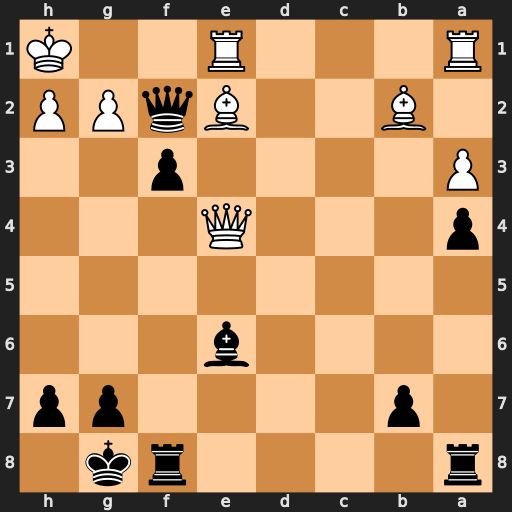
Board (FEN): r4rk1/1p4pp/4b3/8/p3Q3/P4p2/1B2BqPP/R3R2K
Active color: b
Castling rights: -
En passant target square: -
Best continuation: Qxg2#